Question:
I'm trying to import the package model into CVue.java, but I can't figure out how.
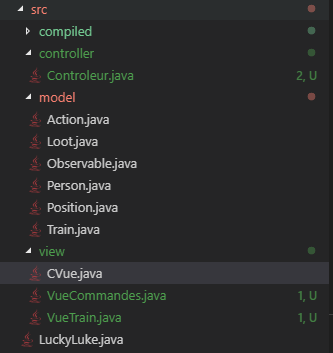
Answer: You have to specify the package with keyword: Import "name_of_the_package".*;
i.e import UI.*
In this way you will import every classs inside that package